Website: walmart
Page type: payment
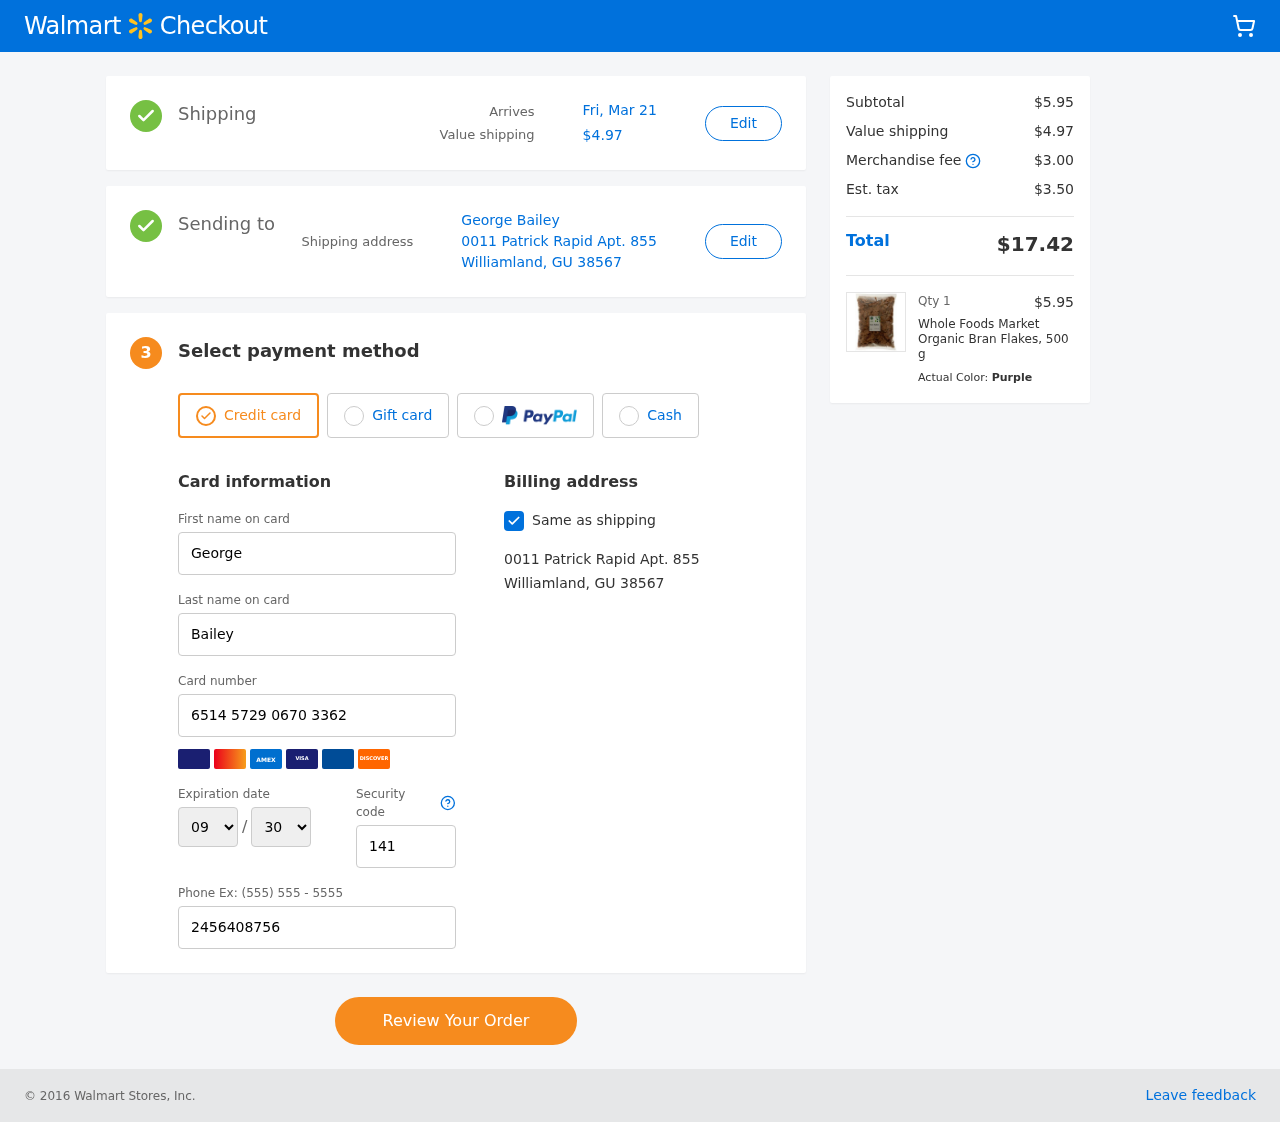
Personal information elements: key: PII_CARD_EXPIRY_MONTH
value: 09
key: PII_CARD_EXPIRY_YEAR
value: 30
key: PII_CITY_STATE_ZIP
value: Williamland, GU 38567
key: PII_FULLNAME
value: George Bailey
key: PII_STREET
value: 0011 Patrick Rapid Apt. 855
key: PII_FIRSTNAME
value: George
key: PII_LASTNAME
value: Bailey
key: PII_CARD_NUMBER
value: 6514 5729 0670 3362
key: PII_CARD_CVV
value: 141
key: PII_PHONE
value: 2456408756
Product elements: key: PRODUCT1_NAME
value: Whole Foods Market Organic Bran Flakes, 500 g
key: PRODUCT1_PRICE
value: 5.95
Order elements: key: ORDER_DELIVERY_DATE
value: Fri, Mar 21
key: ORDER_SHIPPING_COST
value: $4.97
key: ORDER_SUBTOTAL
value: $5.95
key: ORDER_MERCHANDISE_FEE
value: $3.00
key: ORDER_TAX
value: $3.50
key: ORDER_TOTAL
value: $17.42
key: ORDER_NUM_ITEMS
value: Qty 1